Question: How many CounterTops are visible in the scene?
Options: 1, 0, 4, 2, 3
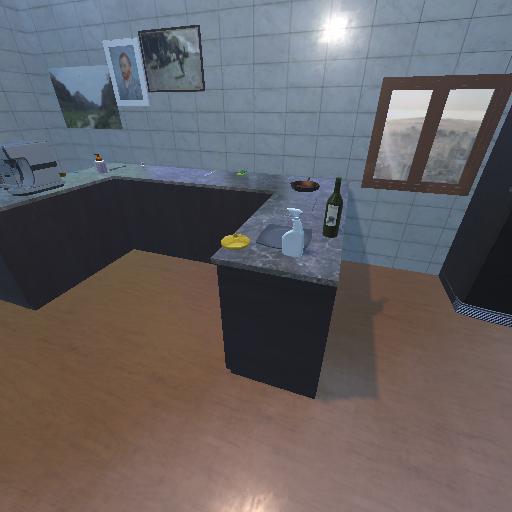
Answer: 1